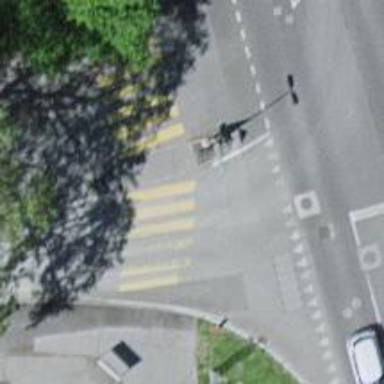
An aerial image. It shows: Marked road crossing with pedestrian island.